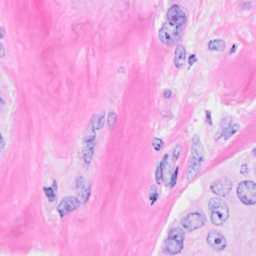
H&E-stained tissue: Breast